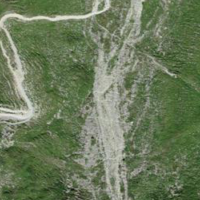
EUNIS habitat code: 26
Species observed at this site:
Doronicum grandiflorum